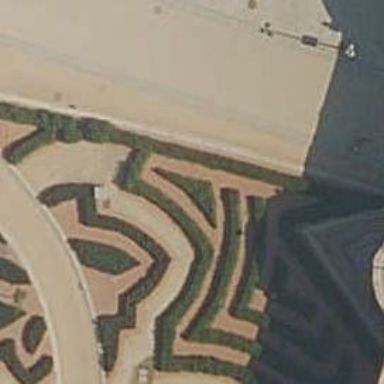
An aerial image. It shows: Hedge acting as barrier.